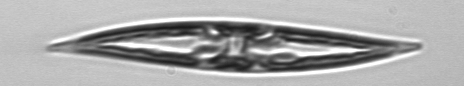
Label: Pleurosigma